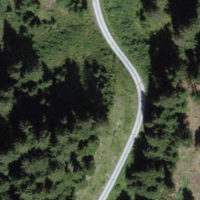
EUNIS habitat code: 43
Species observed at this site:
Clinopodium vulgare
Cirsium arvense